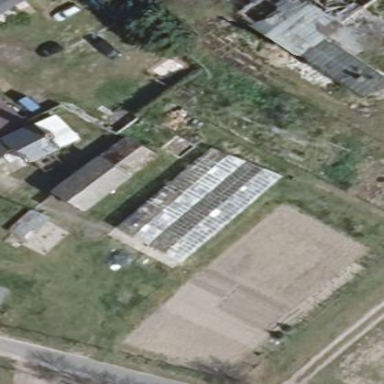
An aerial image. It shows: Greenhouse.